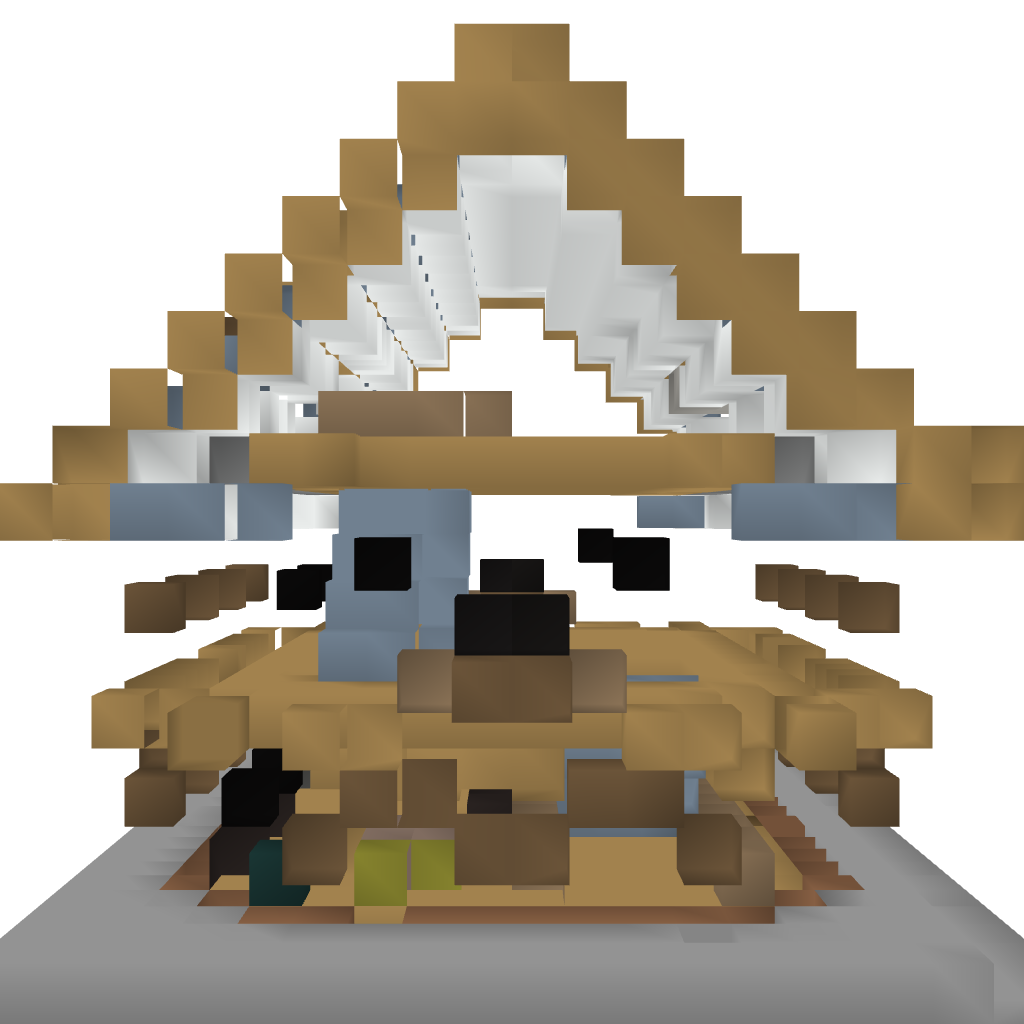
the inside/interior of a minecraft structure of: House #3